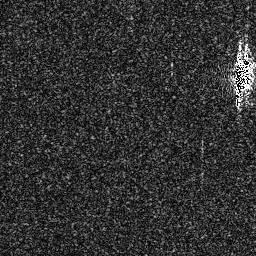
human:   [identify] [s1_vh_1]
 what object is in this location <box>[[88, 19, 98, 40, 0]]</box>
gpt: <ref>1 medium ship at the top right</ref>